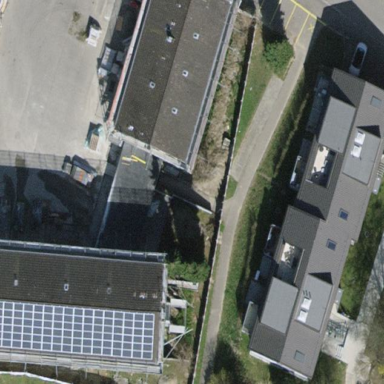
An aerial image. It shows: School building.